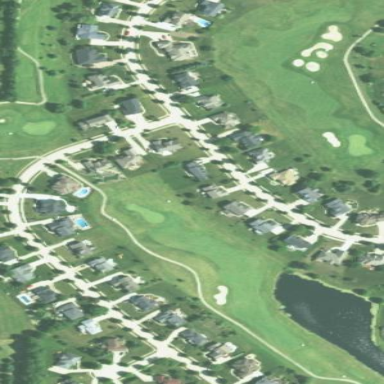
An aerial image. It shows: Paved path for golfers.